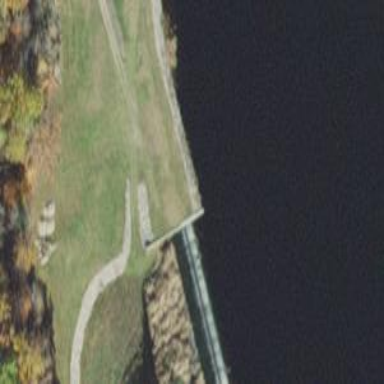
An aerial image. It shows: Dam along waterway.